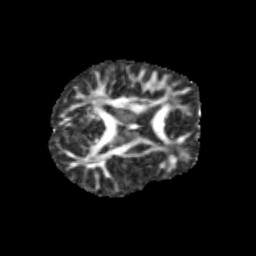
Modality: FA
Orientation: axial
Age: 13
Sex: male
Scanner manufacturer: siemens
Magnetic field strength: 3 T
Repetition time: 3.8 s
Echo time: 0.07 s